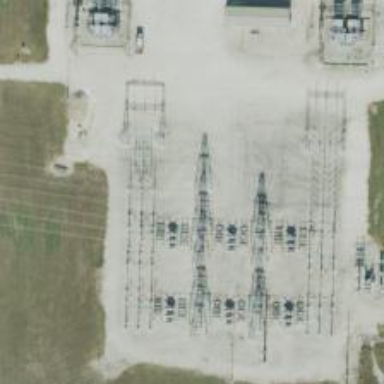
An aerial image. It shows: Switch used for power control.